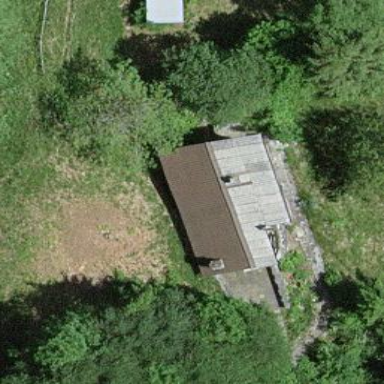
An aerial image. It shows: Cabin.